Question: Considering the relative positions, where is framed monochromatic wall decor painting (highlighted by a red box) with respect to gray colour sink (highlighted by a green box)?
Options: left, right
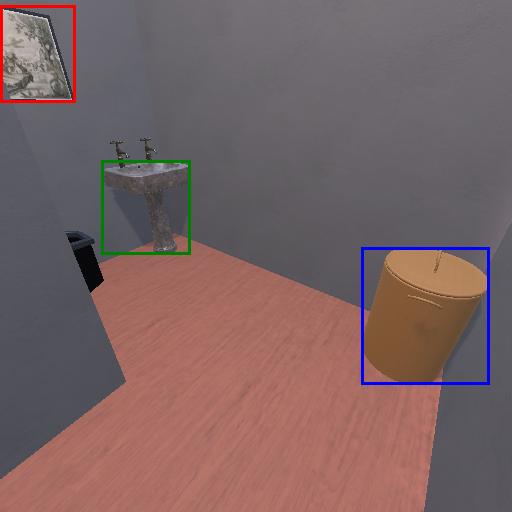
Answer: left